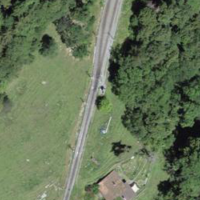
EUNIS habitat code: 45
Species observed at this site:
Fagus sylvatica